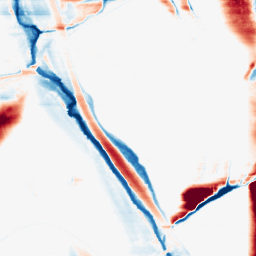
Category: morphological
Decomposition family: morphological_rect
Decomposition parameters: operation: average
width: 50
height: 3
Upsampling method: bilinear
Upsampling parameters: scale: 2
Upsampling scale: 2